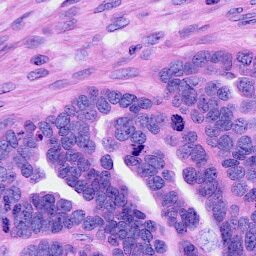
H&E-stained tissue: Ovarian